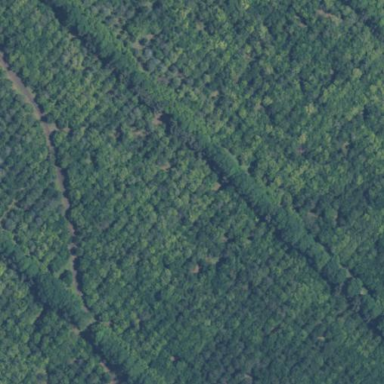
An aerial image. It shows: Orchard filled with macadamia trees.